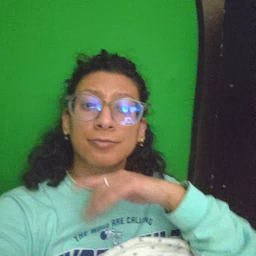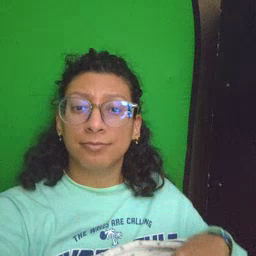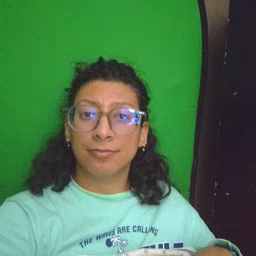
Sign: radio